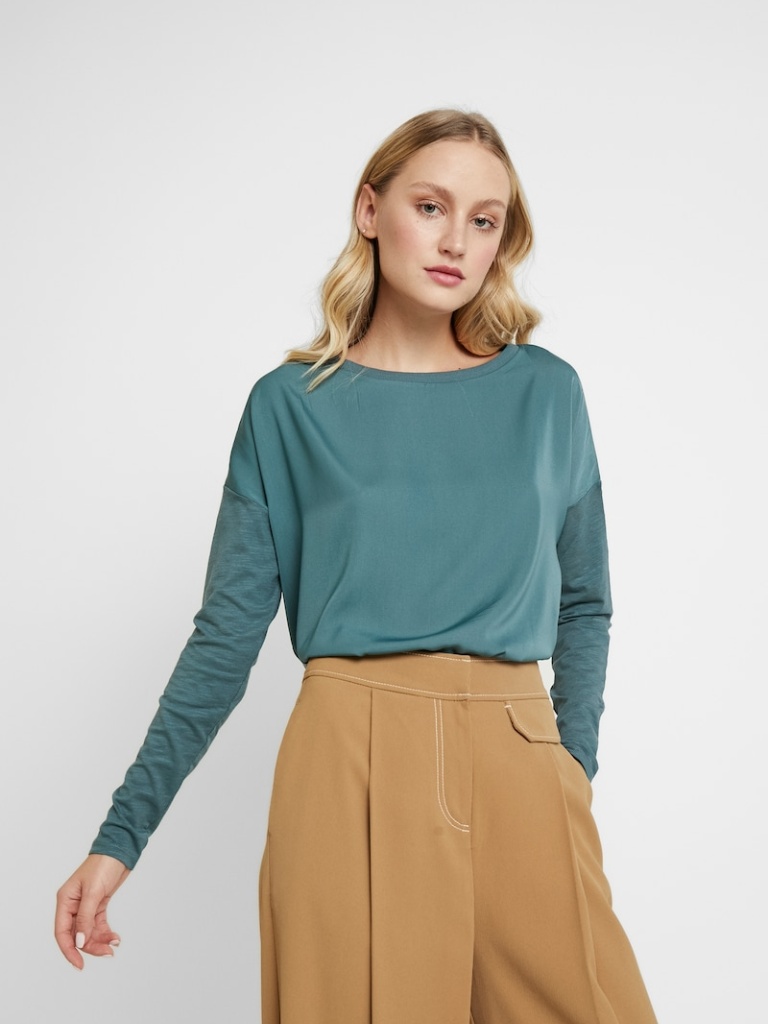
cotton relaxed a long-sleeved with the sleeves down hip length French Tucked crew sweater